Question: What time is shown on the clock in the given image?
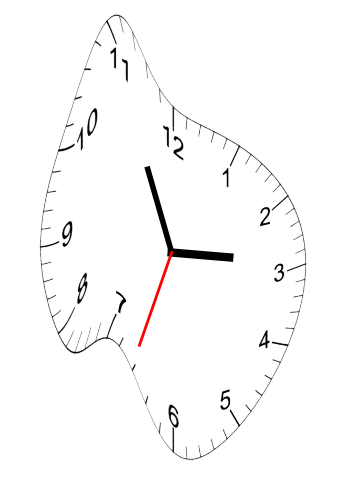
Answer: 02:55:33